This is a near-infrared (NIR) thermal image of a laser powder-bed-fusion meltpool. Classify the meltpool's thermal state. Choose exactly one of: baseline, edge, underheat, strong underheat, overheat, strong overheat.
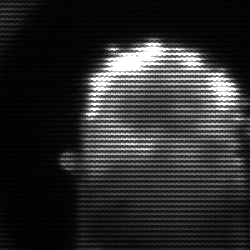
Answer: baseline